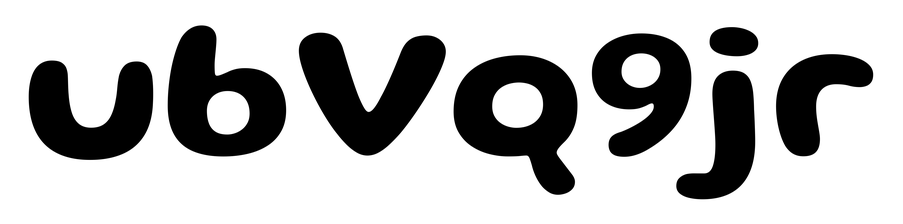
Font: Gluten_SemiBold